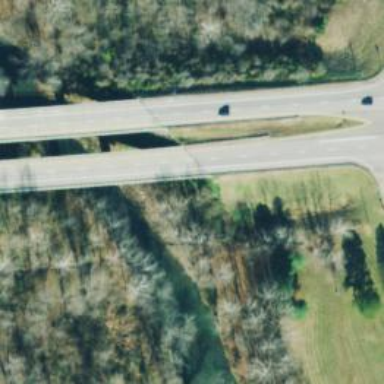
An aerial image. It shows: Bridge crossing over highway trunk expressway.